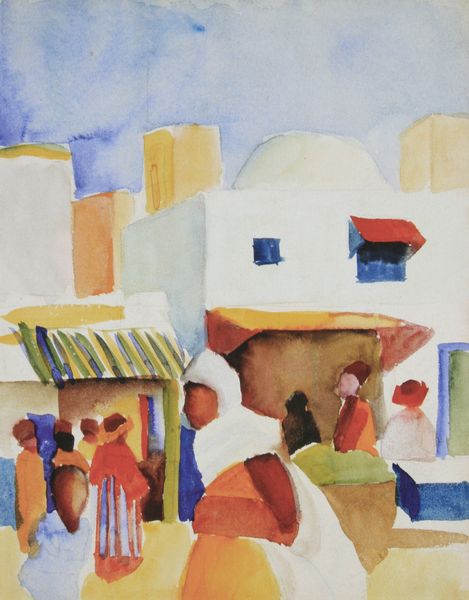
Titel: Markt in Tunis I
Künstler: August Macke
Standort: Hamburg
Institution: Privatsammlung
Schlagwörter: blau, gemälde, himmel, mann, wasser, weiß, wolken, aquarell, frauen, gelb, grün, menschen, ocker, stadt, braun, bunt, fenster, frau, hell, hut, kleider, licht, männer, orange, strasse, szene, tür, haus, rot, weg, wolke, beige, expressionismus, leute, malerei, architektur, gesicht, häuser, boden, mantel, kind, personen, rosa, genre, handel, spanien, farbig, fassade, fassaden, passanten, afrika, farben, hitze, dorf, dächer, wasserfarbe, weis, laden, läden, markt, figuren, auquarell, kuppel, gestreift, streifen, korb, türrahmen, unscharf, orient, türme, stand, macke, hubi, gaugin, reise, griechenland, marktplatz, leicht, arabien, klee, gesichtslos, marktfrau, marokko, tunis, alltagsszene, mittelmeer, ägypten, markise, fes, stände, markisen, august macke, jalousien, sonnenschutz, miro, basar, bazar, fez, kaftan, trasse, gleissend, tunesien, tunisreise, wolkenlose, haendler, levante, morkko